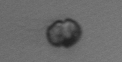
Label: Dinophyceae